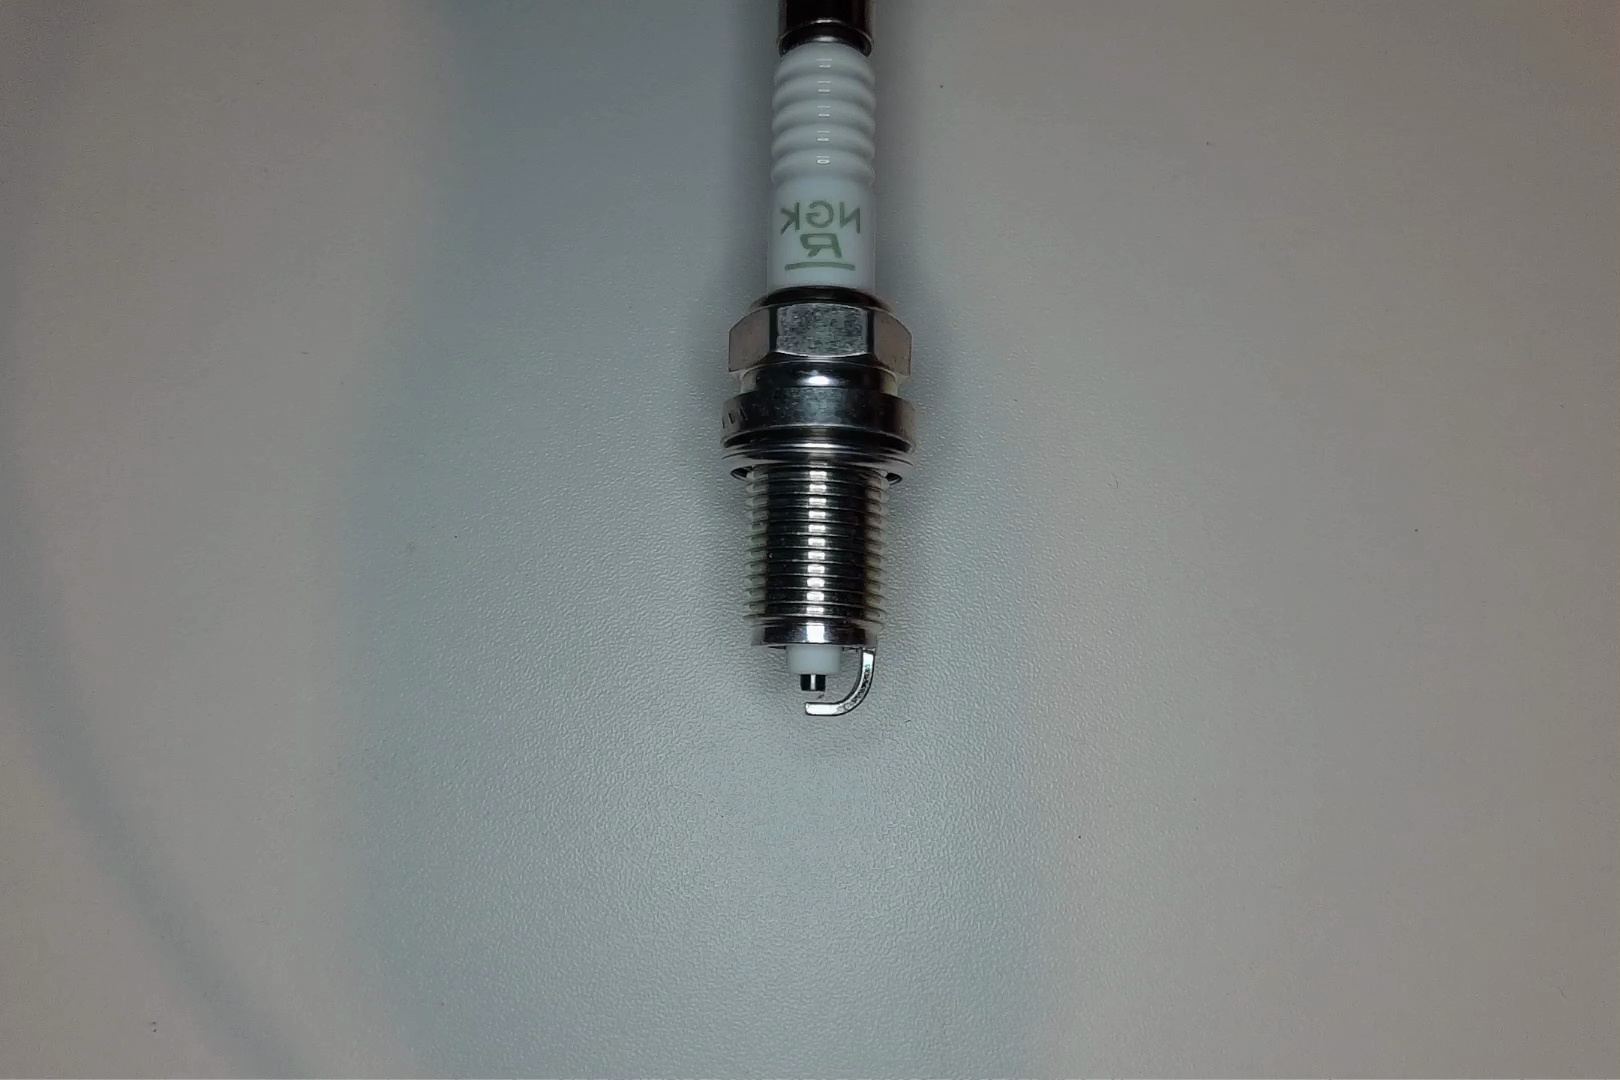
Label: normal